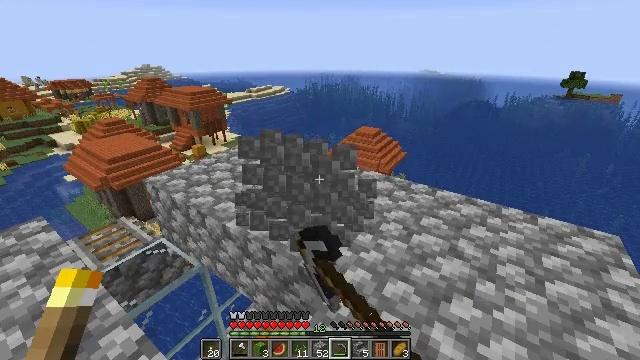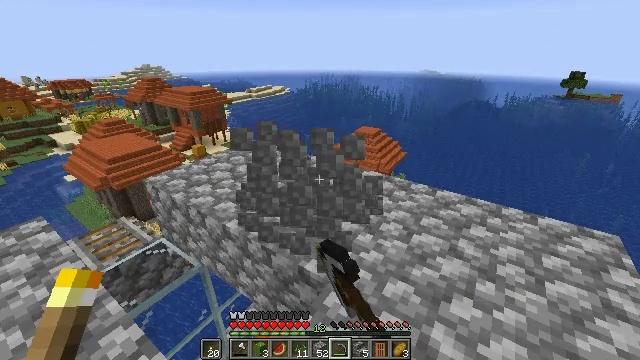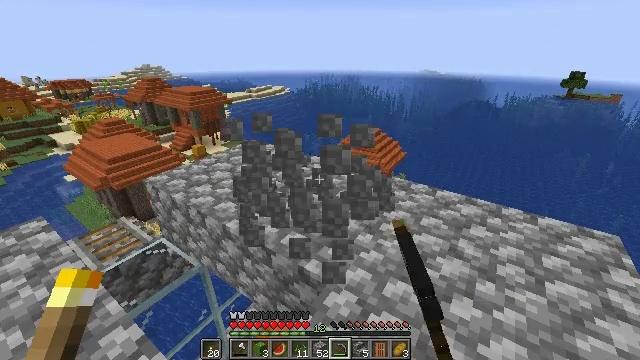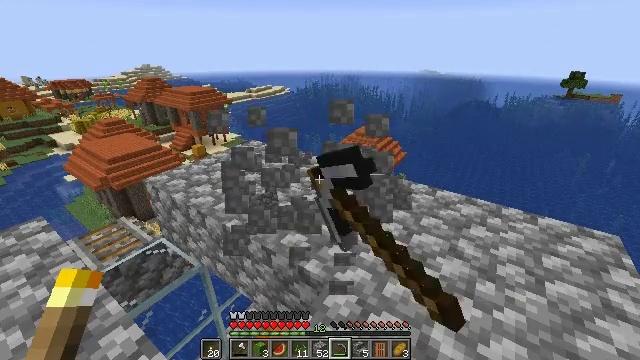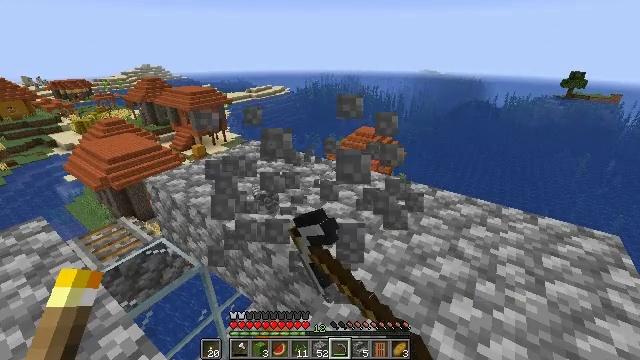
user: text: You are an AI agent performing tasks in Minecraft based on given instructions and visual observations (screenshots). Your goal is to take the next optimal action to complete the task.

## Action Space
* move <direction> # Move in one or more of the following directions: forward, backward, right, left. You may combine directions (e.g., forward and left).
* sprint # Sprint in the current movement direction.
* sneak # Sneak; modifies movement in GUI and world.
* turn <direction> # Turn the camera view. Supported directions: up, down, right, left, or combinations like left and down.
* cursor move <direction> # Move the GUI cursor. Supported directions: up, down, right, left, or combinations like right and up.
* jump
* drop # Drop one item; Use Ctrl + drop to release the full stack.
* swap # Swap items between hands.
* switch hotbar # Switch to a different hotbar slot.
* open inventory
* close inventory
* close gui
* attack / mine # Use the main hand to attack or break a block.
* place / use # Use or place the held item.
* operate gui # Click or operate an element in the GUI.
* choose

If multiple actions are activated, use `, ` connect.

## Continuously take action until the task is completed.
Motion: motion action
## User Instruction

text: Break the cobblestone stairs for materials.
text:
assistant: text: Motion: attack / mine
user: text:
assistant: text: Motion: attack / mine
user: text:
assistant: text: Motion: attack / mine
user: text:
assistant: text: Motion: attack / mine
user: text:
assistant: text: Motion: attack / mine